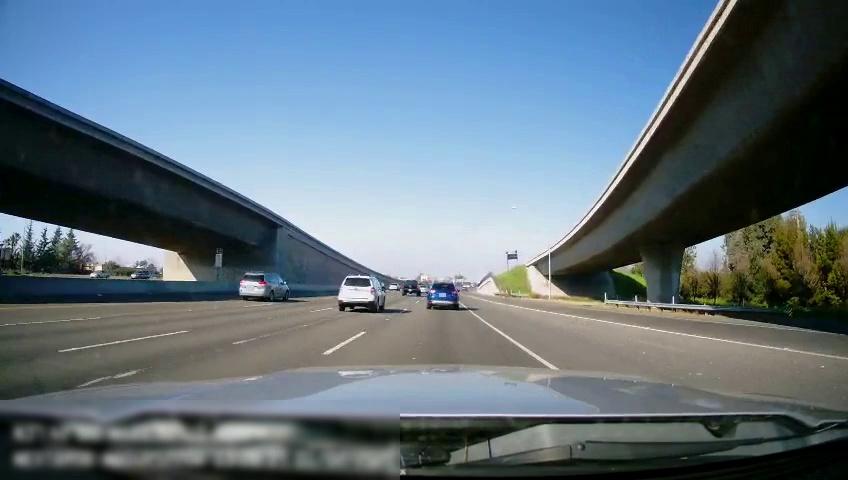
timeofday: Day
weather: Sunny
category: Vehicles | Car
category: Vehicles | SUV
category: Drivable Space
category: Vehicles | Car
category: Vehicles | SUV
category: Vehicles | SUV
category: Vehicles | Truck
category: Vehicles | Van
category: Vehicles | SUV
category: Lanes | Current Lane
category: Lanes | Alternate Lane
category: Lanes | Alternate Lane
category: Lanes | Current Lane
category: Lanes | Alternate Lane
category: Lanes | Alternate Lane
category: Lanes | Alternate Lane
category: Traffic | Signs